Question: I was setting up a nice environment to present my code in printed documentations. First I was using the lstlisting package for Latex but then I stumbled upon .
minted is really great, but is there a way to ?
Since minted uses the Pygments library, I assume Pygments is the key to the color, but I haven't found it yet.
Could anyone explain how it can be done or post a link that shows how it's done?

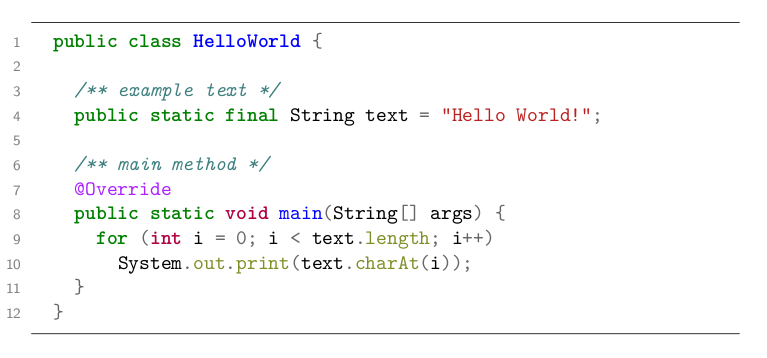
Answer: You want
'''
\usemintedstyle{<name>}
'''
where you can get '<name>' by doing
'''
pygmentize -L styles
'''
at the command prompt/terminal. For example, the 'minted' documentation itself uses the 'trac' style.